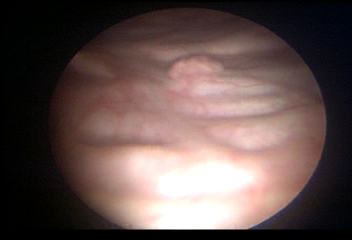
Modality: WLC
Class: Malignant
Subclass: LowGradePapillary
Lesion: L1
Stage: Ta
Morphology: Papillary
Bladder cancer association: Yes
Annotated structures: Tumor